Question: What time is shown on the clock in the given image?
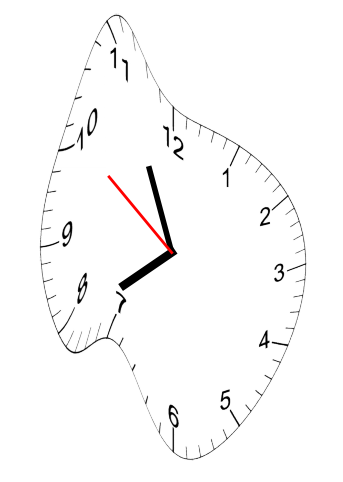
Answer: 07:55:51